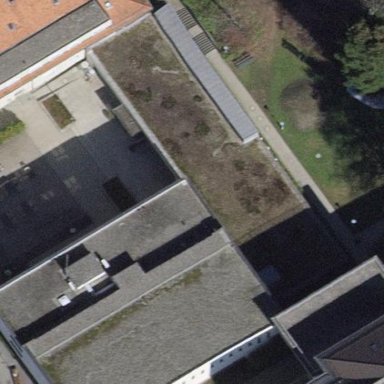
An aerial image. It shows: Hospital building.